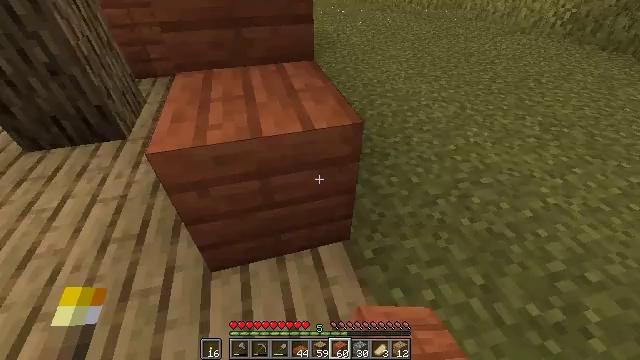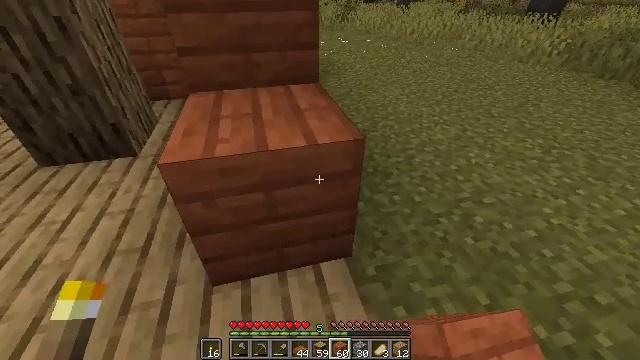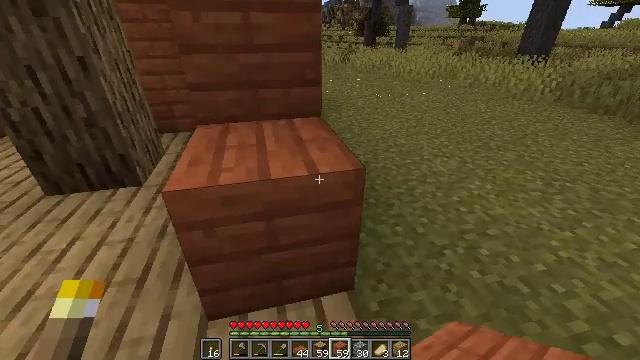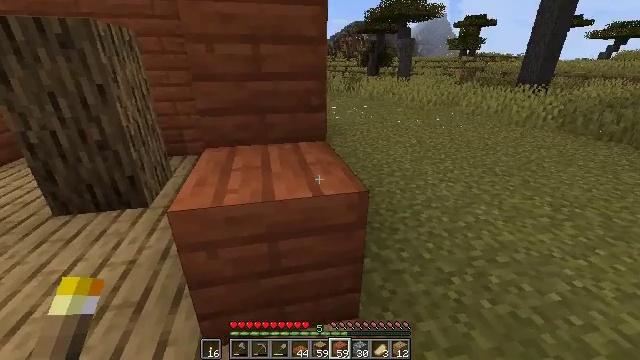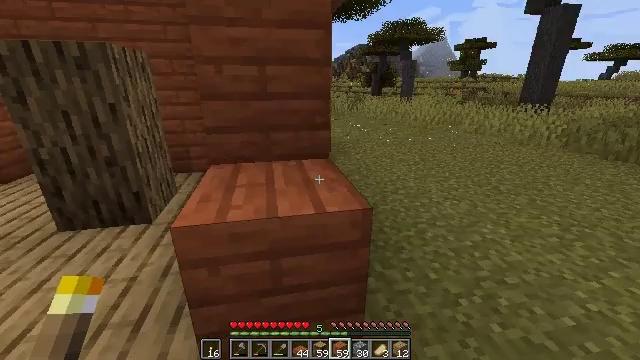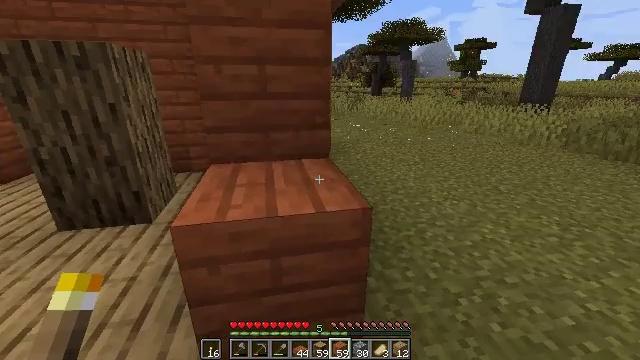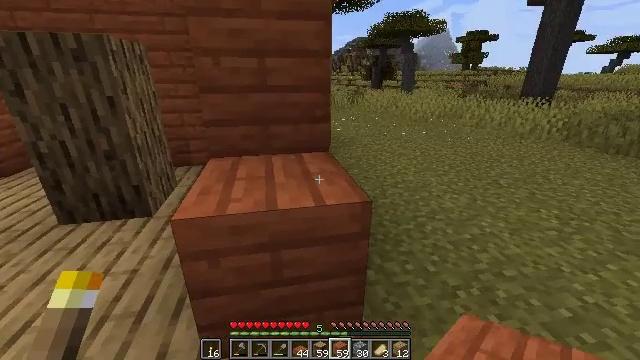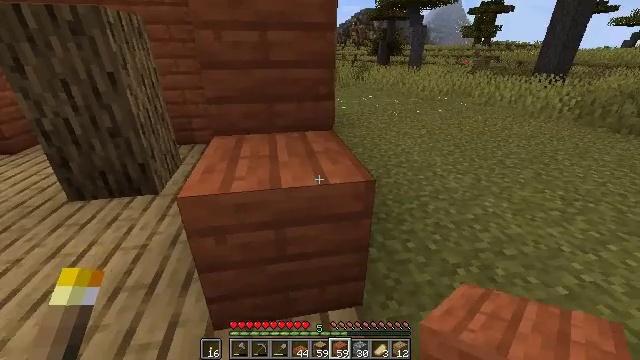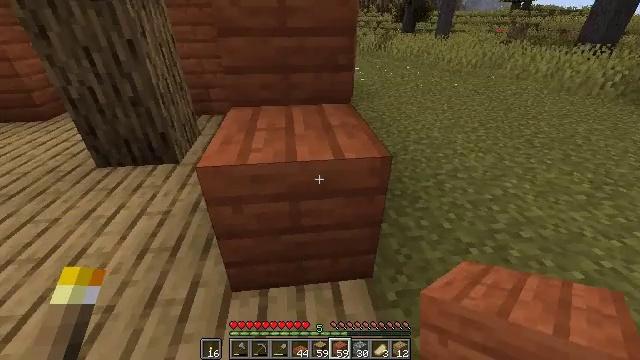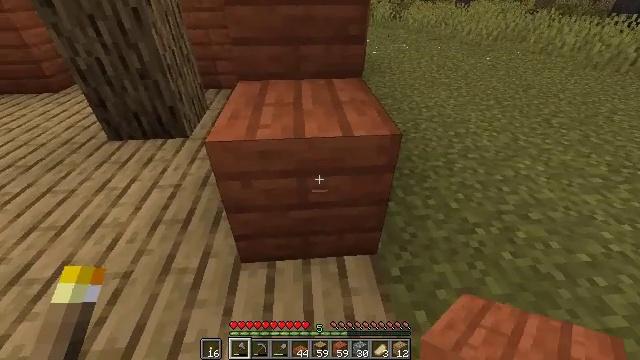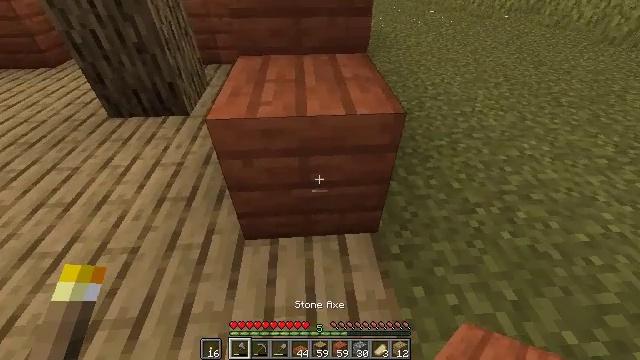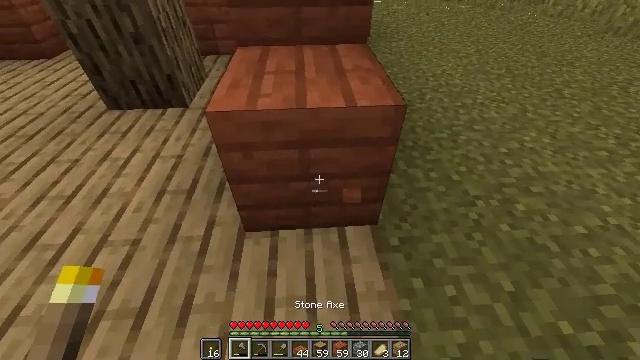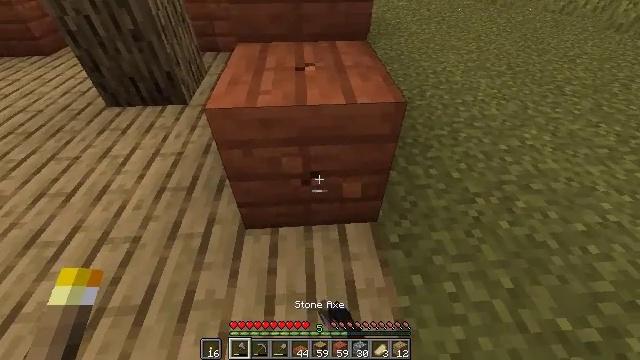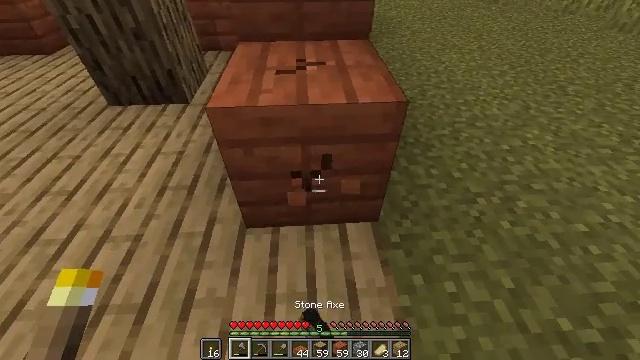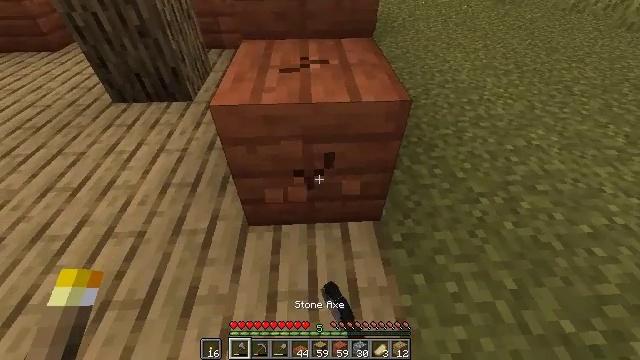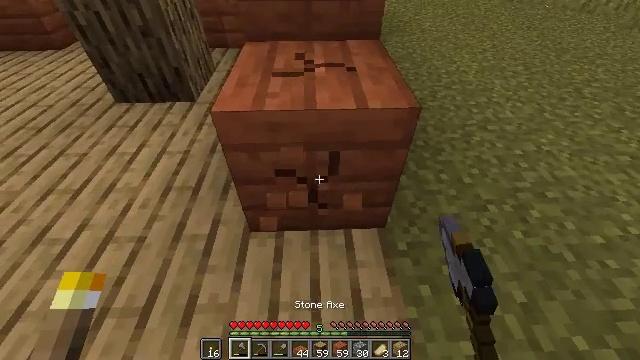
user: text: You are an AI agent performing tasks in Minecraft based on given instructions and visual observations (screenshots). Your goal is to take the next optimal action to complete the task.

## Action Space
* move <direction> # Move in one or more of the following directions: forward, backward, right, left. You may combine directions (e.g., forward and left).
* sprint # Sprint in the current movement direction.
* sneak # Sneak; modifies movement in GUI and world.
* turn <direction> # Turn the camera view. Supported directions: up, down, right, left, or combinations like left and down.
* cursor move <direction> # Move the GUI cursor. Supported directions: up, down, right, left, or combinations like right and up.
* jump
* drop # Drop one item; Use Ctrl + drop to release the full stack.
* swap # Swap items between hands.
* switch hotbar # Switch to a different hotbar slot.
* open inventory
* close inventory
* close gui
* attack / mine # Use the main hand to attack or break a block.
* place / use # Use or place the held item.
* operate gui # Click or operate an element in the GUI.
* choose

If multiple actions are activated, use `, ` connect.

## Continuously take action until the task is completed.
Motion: motion action
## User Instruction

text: Remove acacia planks from a building.
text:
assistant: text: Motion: turn left and up
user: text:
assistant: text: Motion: turn up
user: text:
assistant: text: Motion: turn left and up
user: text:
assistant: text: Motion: turn up
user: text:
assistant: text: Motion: no_op
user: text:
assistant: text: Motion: turn down
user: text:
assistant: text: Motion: turn down
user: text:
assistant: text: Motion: turn left and down
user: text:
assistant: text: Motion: turn left and down, switch to hotbar 1
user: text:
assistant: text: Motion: turn down, switch to hotbar 1
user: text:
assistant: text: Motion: turn down, attack / mine, switch to hotbar 1
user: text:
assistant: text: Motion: attack / mine
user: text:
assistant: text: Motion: attack / mine
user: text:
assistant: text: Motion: attack / mine
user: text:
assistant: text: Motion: move forward, attack / mine
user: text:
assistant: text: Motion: move forward, turn left and down, attack / mine
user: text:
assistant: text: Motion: move forward, attack / mine
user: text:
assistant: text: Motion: move forward, turn down, attack / mine
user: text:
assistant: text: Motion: move forward, turn down, attack / mine
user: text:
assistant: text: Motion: turn down, attack / mine
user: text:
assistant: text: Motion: turn down, attack / mine
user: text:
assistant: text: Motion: turn down, attack / mine
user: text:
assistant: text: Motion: attack / mine
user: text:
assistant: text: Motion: attack / mine
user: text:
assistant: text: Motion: attack / mine
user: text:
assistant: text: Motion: attack / mine
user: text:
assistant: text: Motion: attack / mine
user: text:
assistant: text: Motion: attack / mine
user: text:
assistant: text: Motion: attack / mine
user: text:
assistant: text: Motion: attack / mine